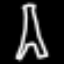
Label: The Eiffel Tower